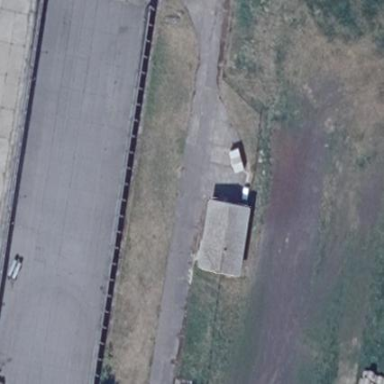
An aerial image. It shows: Bunker silo.